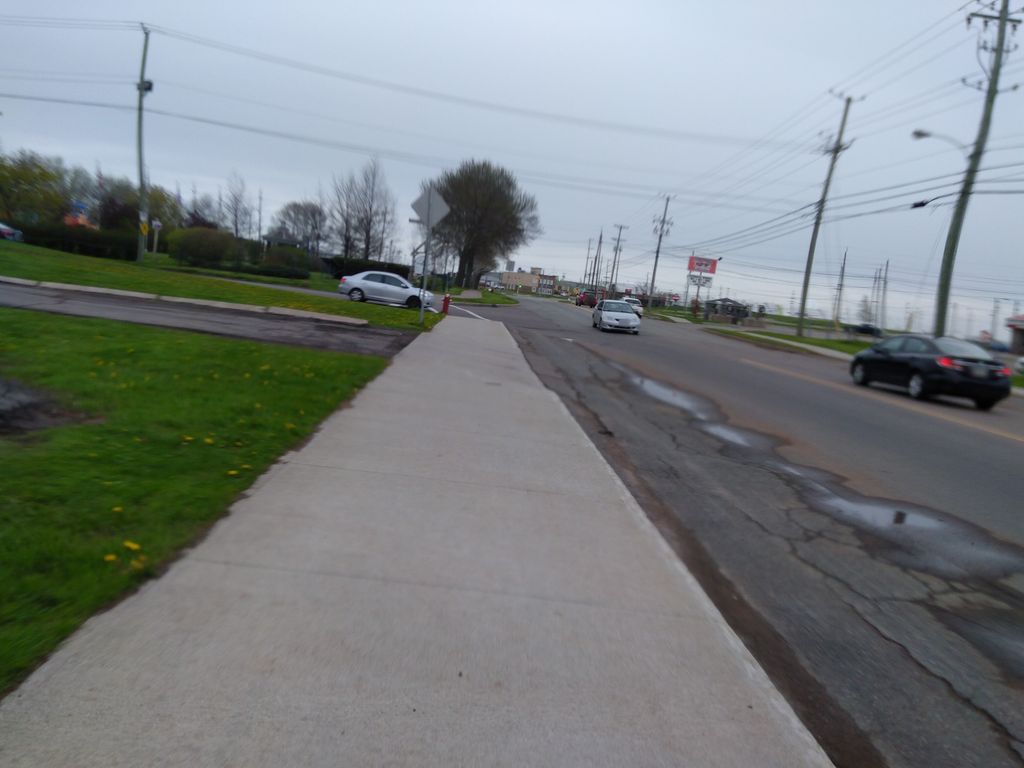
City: charlottetown